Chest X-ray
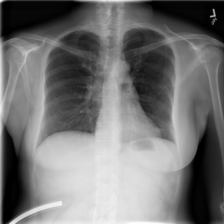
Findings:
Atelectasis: positive
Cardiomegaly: negative
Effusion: negative
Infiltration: negative
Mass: negative
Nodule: negative
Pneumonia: negative
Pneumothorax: negative
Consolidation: negative
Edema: negative
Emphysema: negative
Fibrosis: negative
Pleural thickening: negative
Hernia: negative